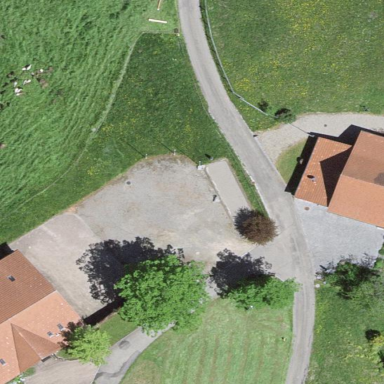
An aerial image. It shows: Farmyard area.